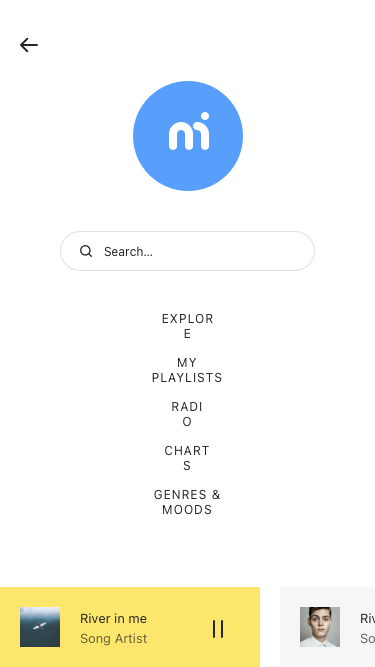
Text in this UI design:
explore
my playlists
radio
charts
genres & moods
River in me
Song Artist
River in me
Song Artist